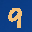
Label: 9